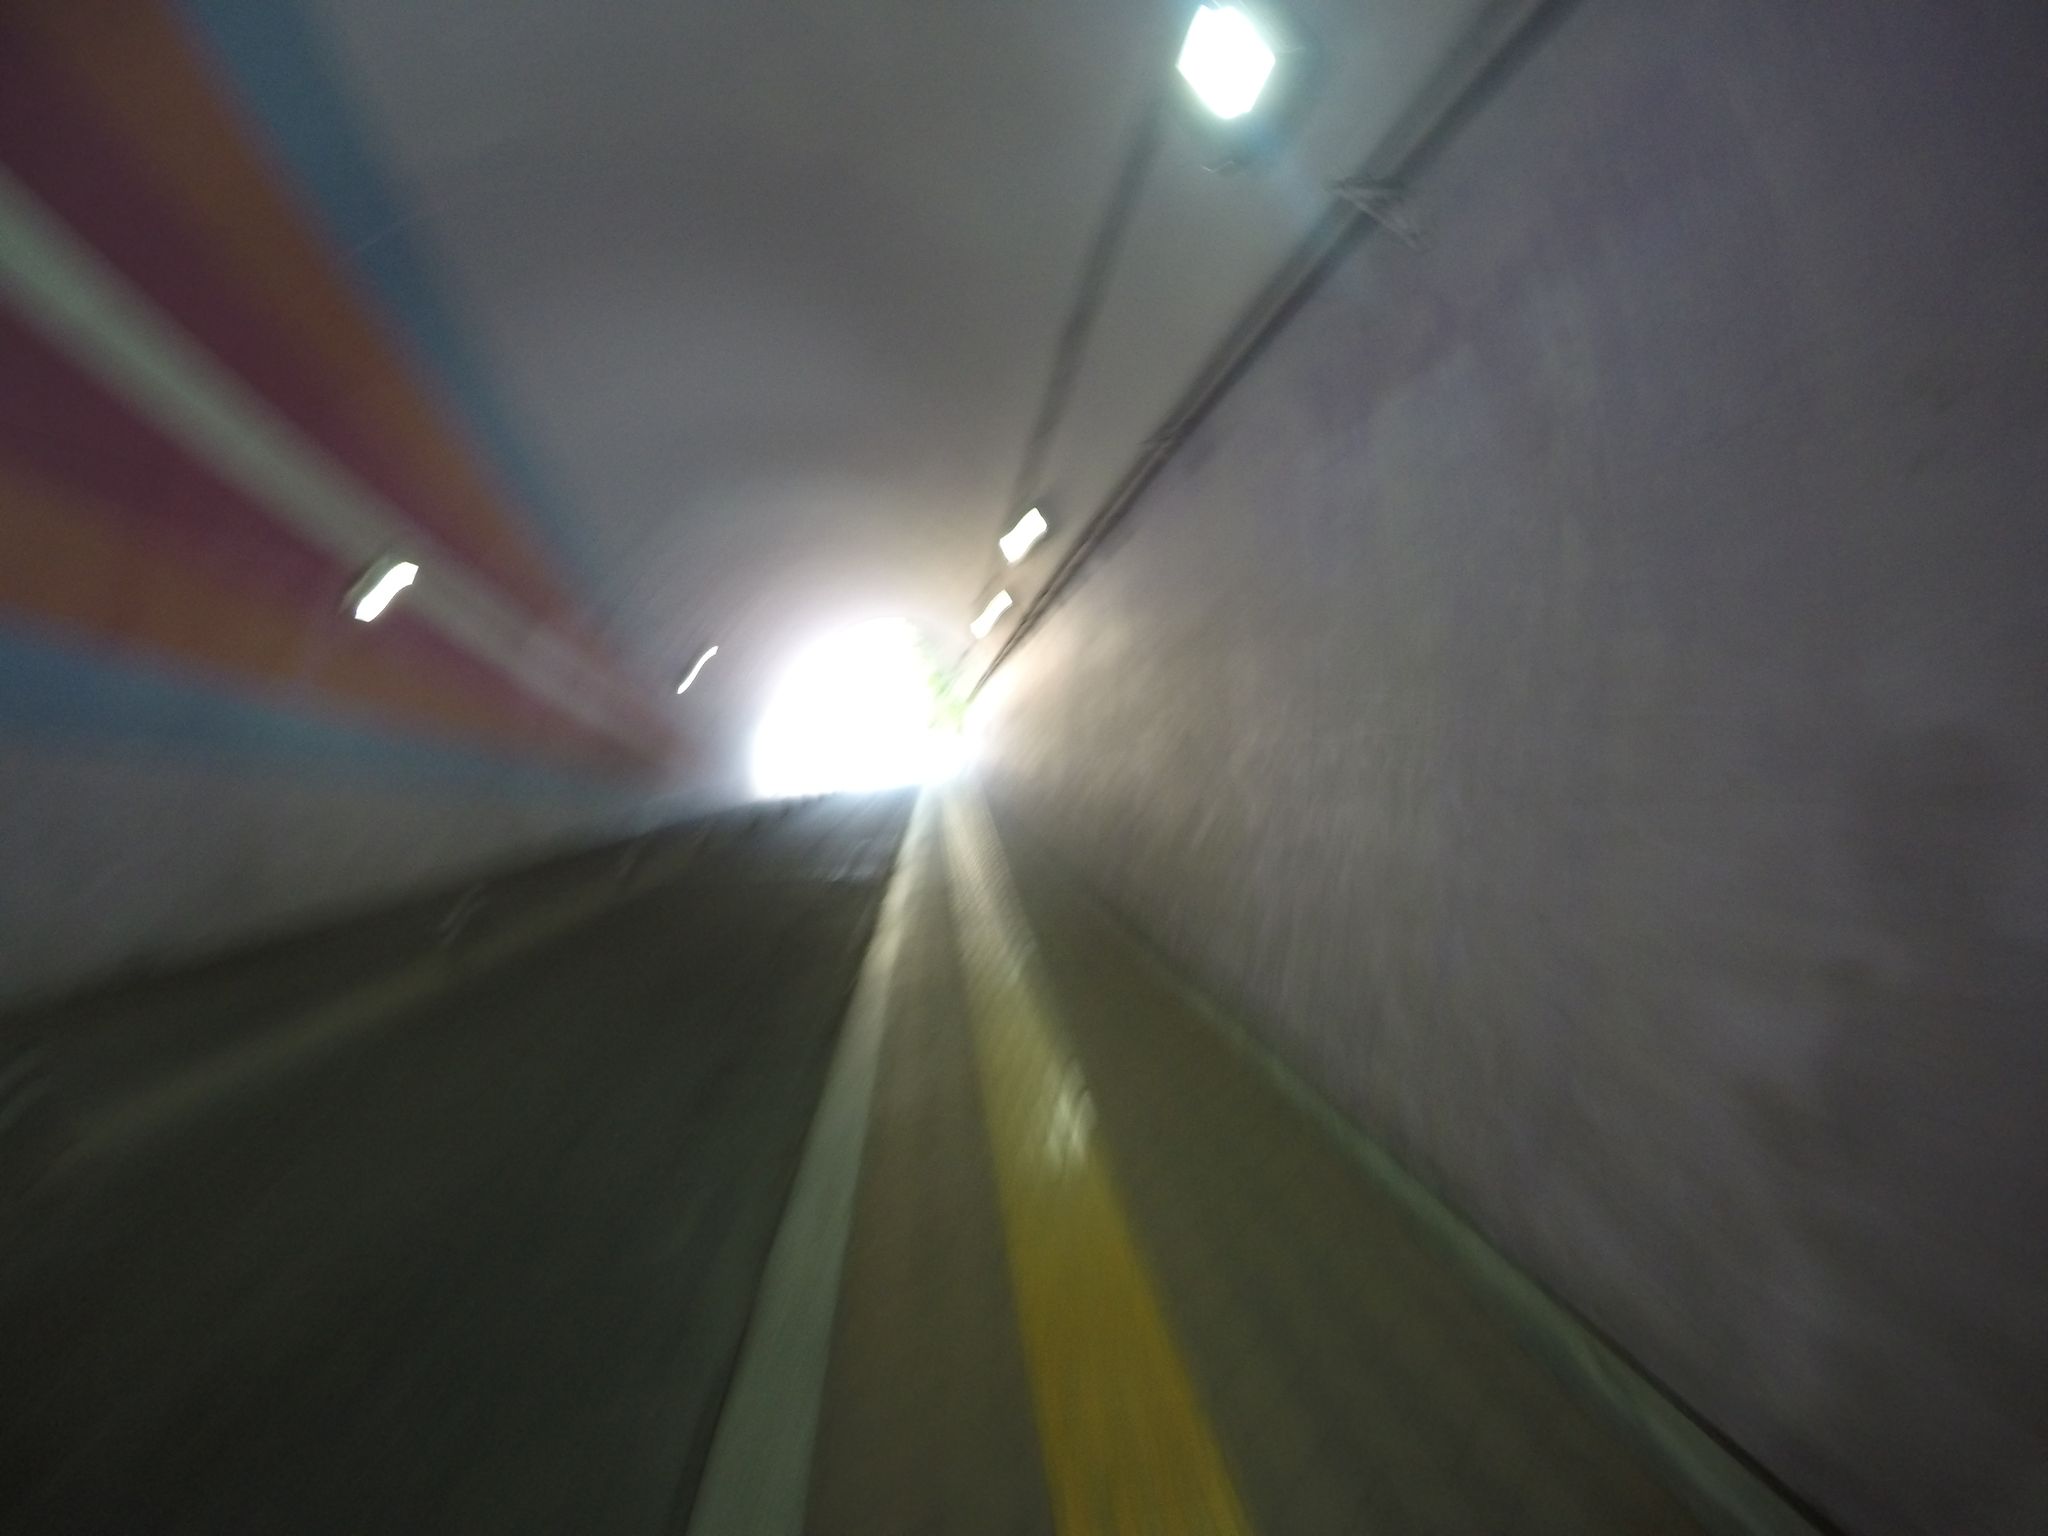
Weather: cloudy
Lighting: day
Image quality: slightly poor
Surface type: driving surface
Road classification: unclassified, service, path
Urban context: urban centre
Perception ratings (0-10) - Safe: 0.55, Lively: 1.76, Beautiful: 3.68, Boring: 9.58, Depressing: 6.89, Wealthy: 5.68